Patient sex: M
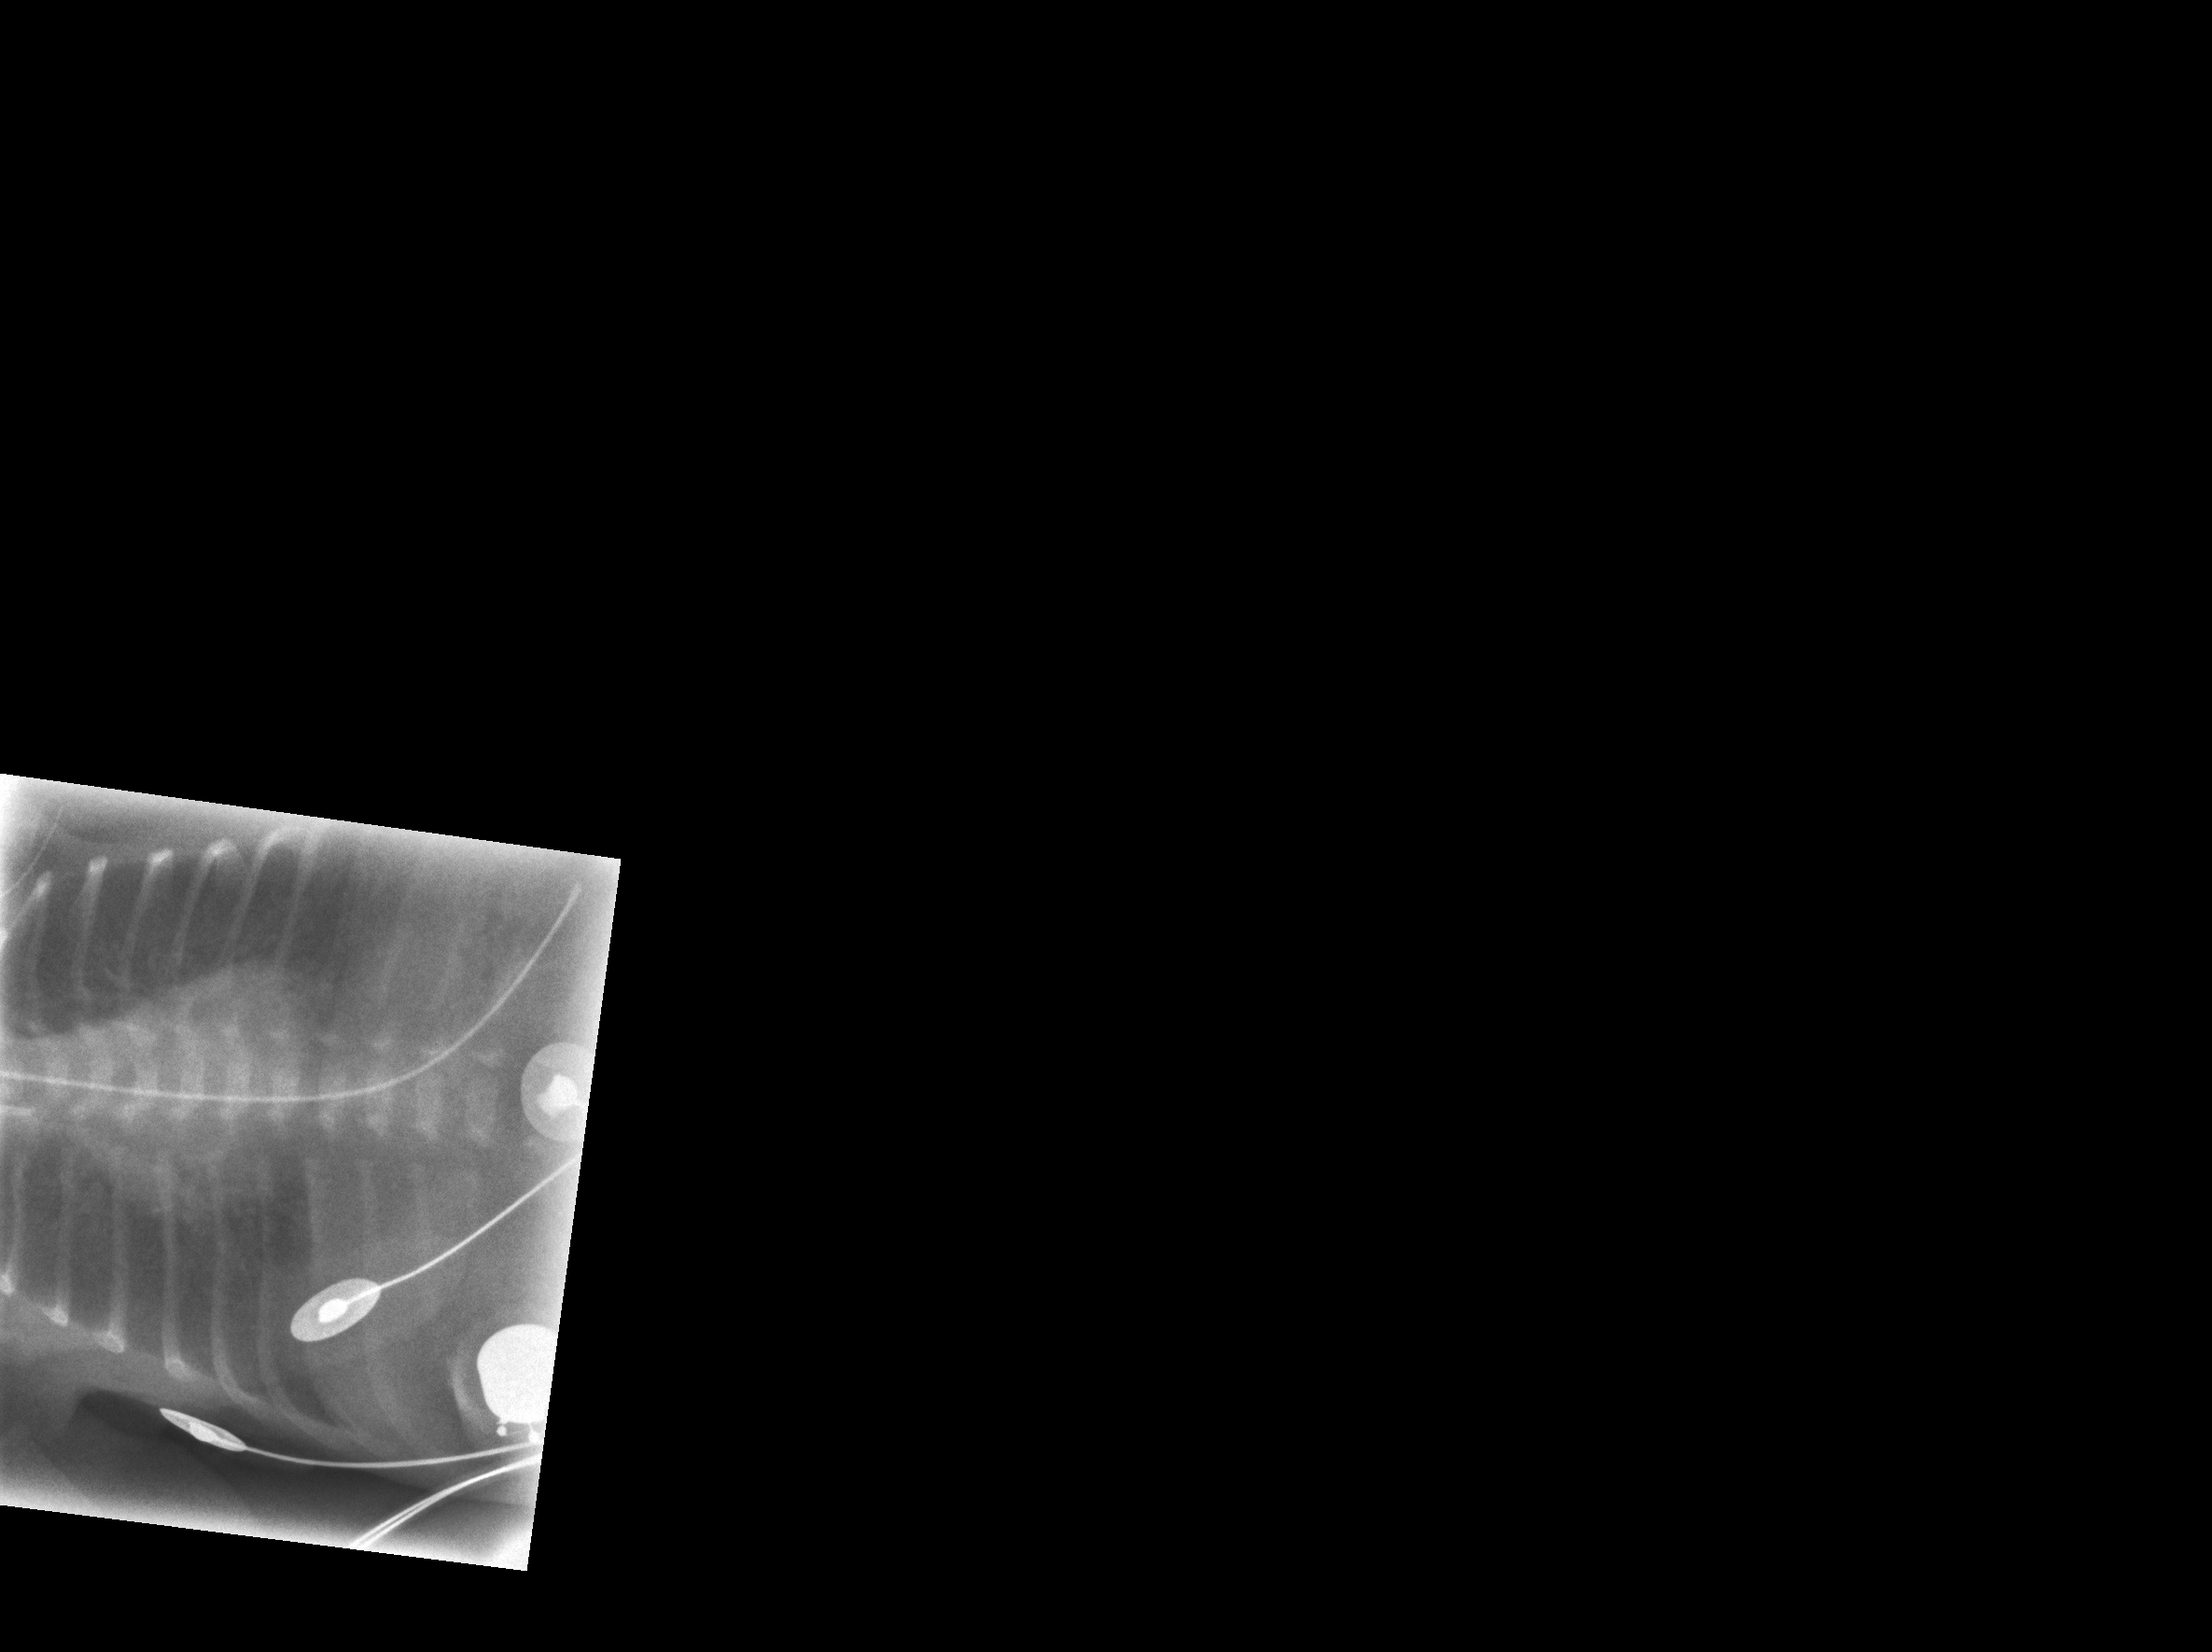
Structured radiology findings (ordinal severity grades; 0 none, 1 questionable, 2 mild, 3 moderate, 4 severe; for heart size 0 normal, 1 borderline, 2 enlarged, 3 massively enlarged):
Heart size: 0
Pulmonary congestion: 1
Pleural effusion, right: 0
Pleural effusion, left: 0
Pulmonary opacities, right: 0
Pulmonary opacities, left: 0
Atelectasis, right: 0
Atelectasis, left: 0